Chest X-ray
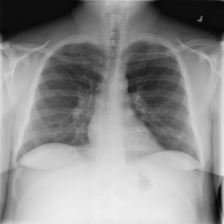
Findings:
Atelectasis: negative
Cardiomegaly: negative
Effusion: negative
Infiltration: negative
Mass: negative
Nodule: negative
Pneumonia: negative
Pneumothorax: negative
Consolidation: negative
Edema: negative
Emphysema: negative
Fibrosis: negative
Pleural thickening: negative
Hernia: negative